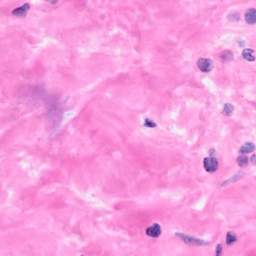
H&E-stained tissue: Breast